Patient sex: M
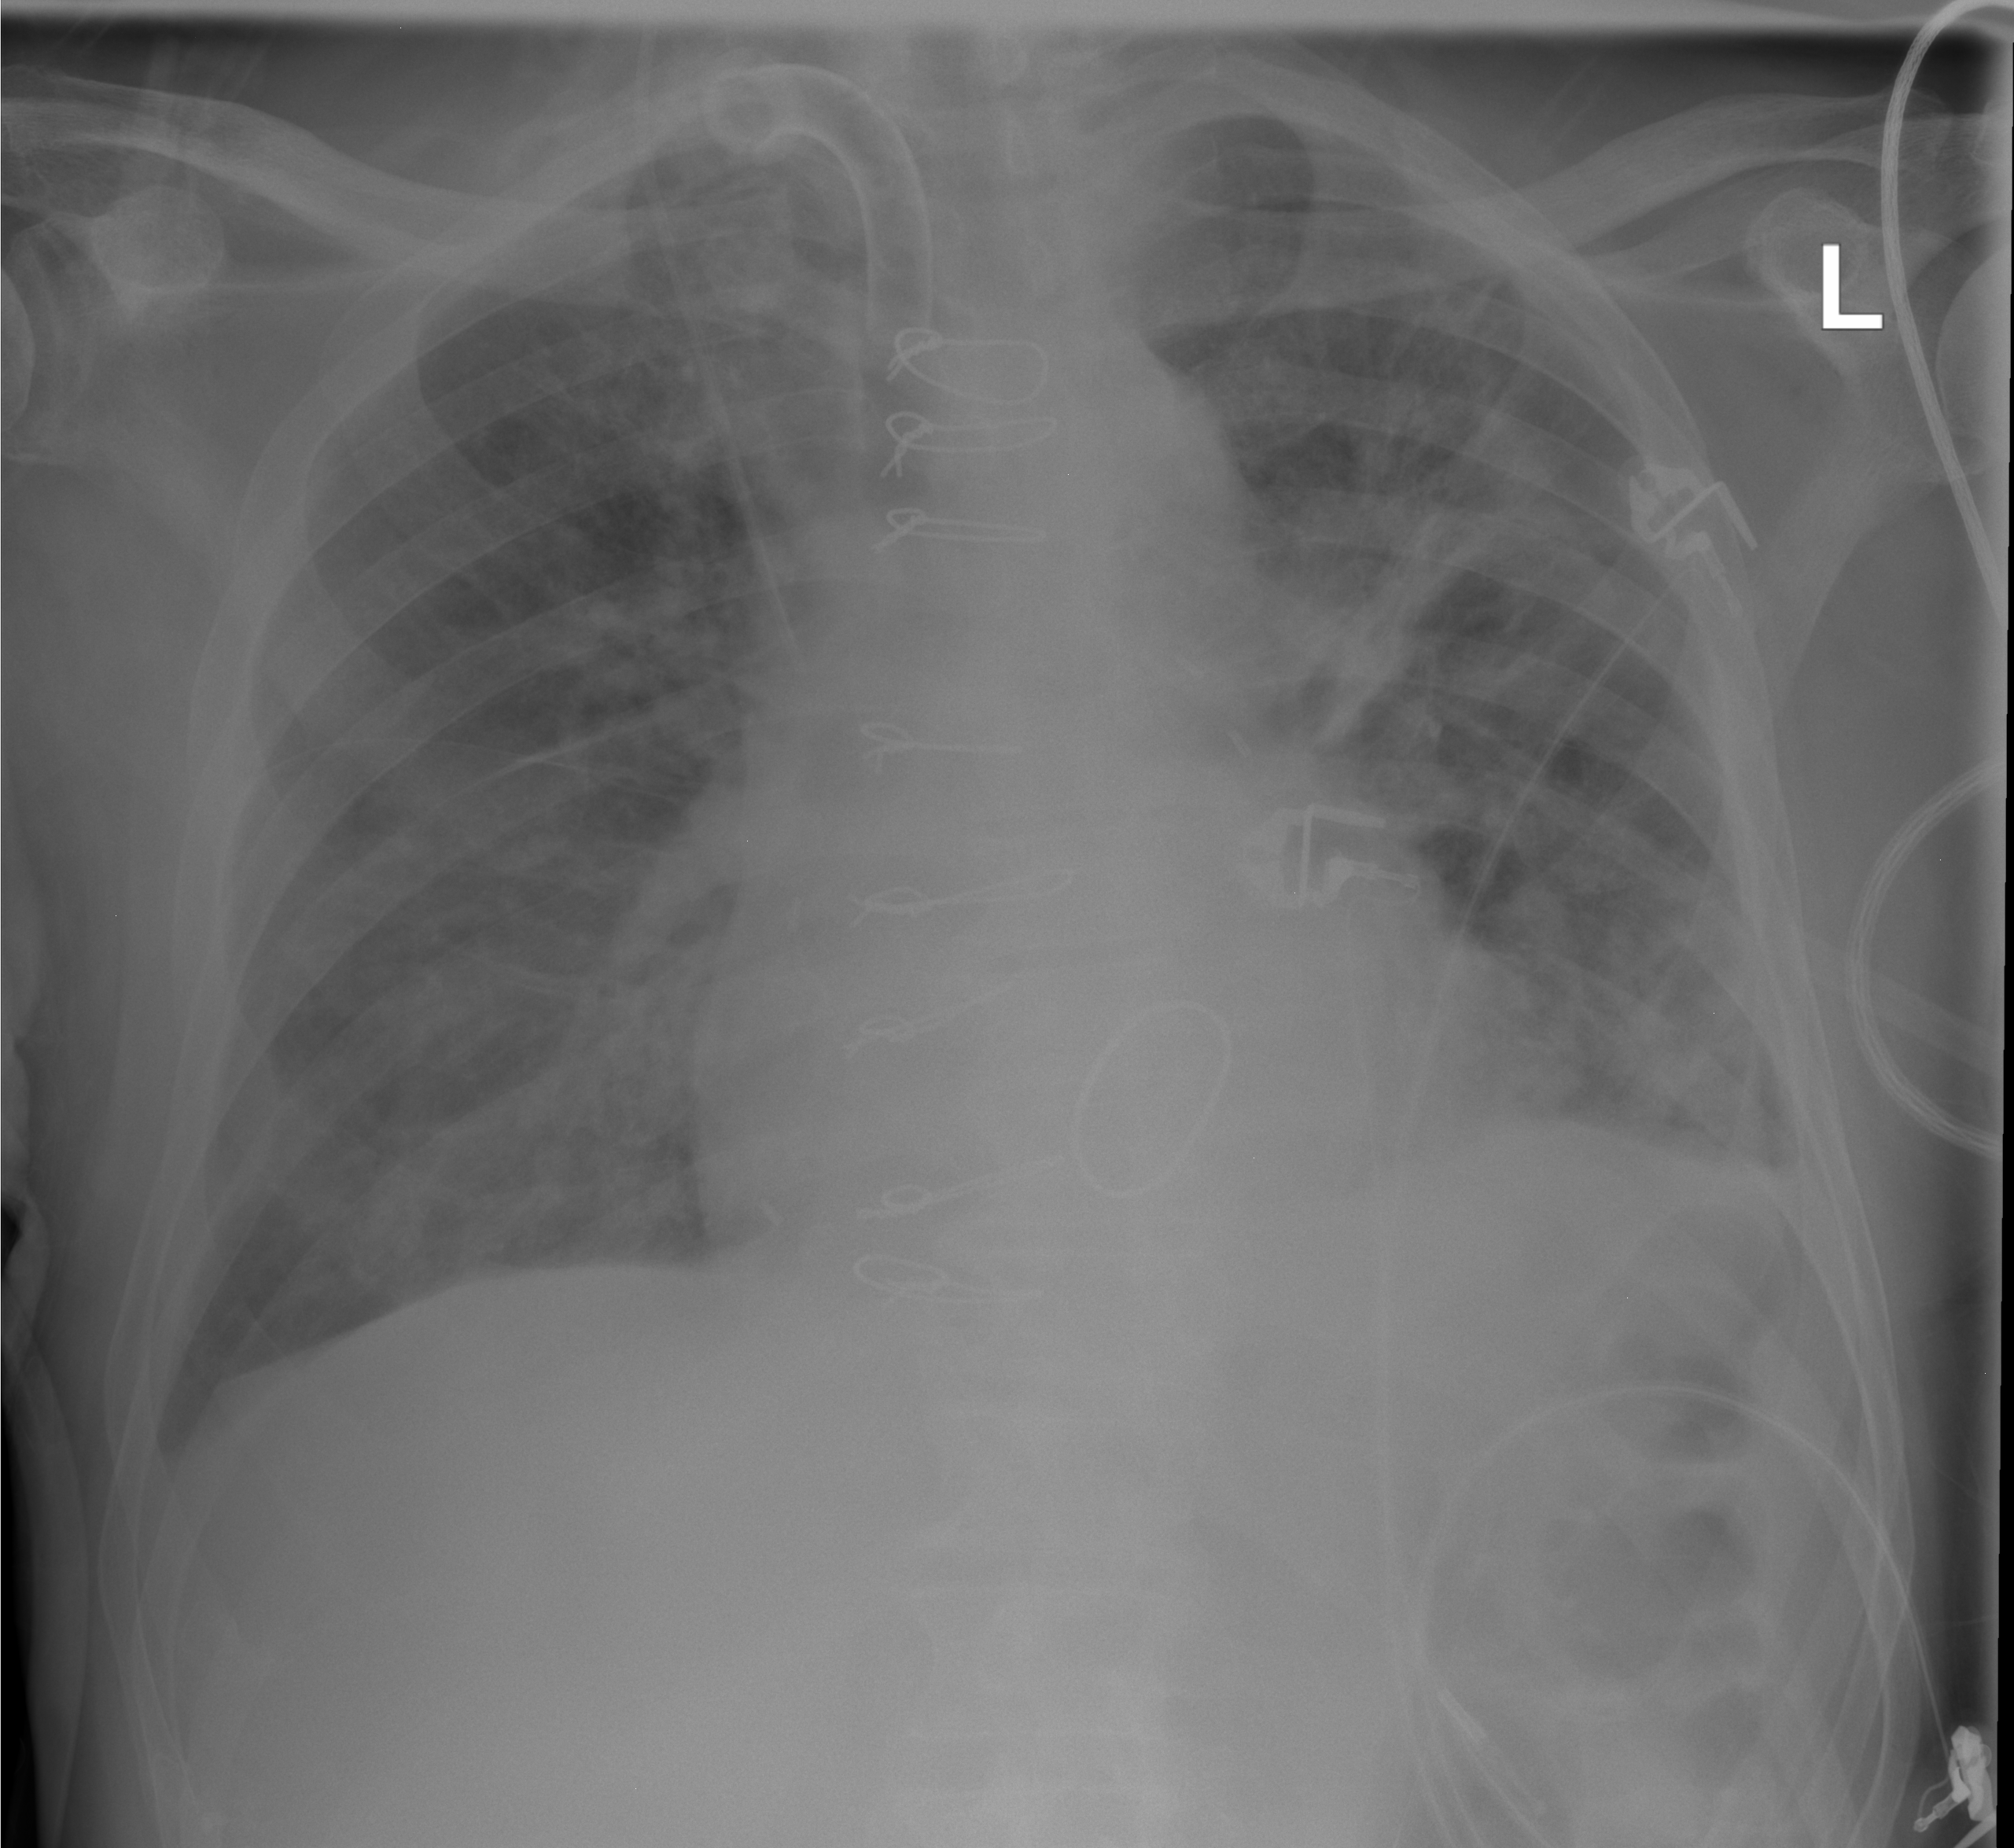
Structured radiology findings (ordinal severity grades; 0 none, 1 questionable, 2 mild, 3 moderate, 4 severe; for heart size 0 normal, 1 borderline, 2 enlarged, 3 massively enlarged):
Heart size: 0
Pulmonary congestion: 2
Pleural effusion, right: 0
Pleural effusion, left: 1
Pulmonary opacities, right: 2
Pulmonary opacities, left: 2
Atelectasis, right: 0
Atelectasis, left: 2